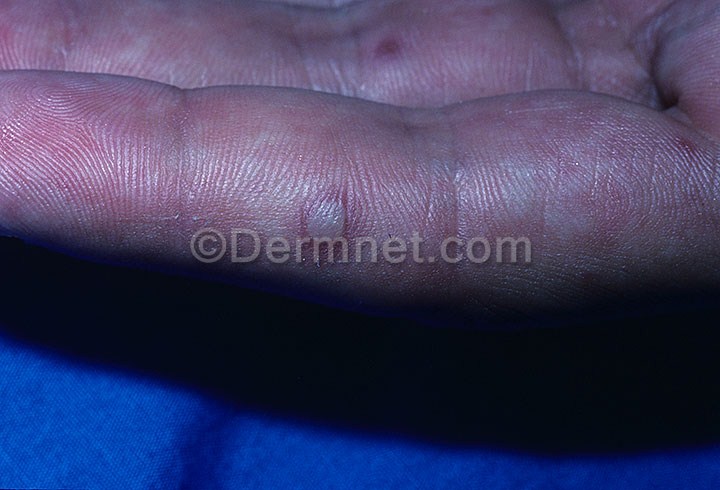
Disease: Warts Molluscum and other Viral Infections